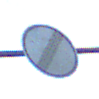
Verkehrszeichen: EndeSaemtlicherBegrenzungen
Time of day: SunriseSunset
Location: Outdoor (RoadRail)
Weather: PartlyCloudy
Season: NotSpecified
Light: Natural